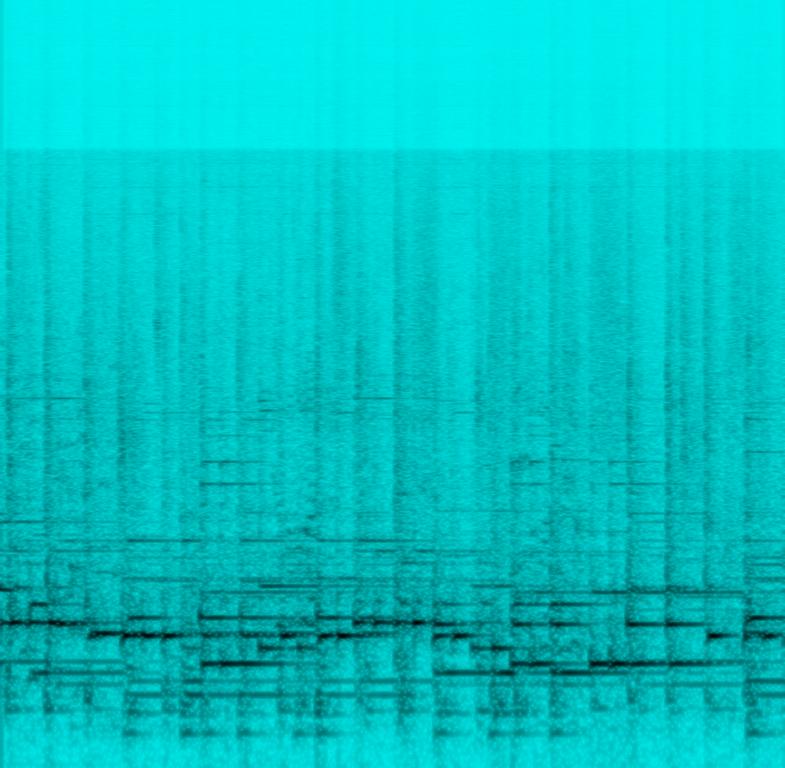
This music clip is an instrumental with gamelan instrumental lead along with a hand percussion. The tempo  is medium with melodic sounds and harmony from the striking of metal bowls or plates. The music is soft, melodious, calming, engaging and interesting and sounds a lot like a xylophone.